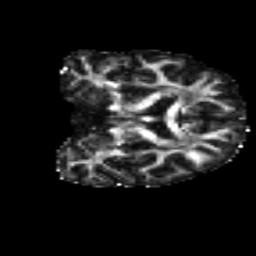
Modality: FA
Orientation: coronal
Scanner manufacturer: siemens
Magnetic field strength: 3 T
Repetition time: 4.16 s
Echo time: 0.0806 s